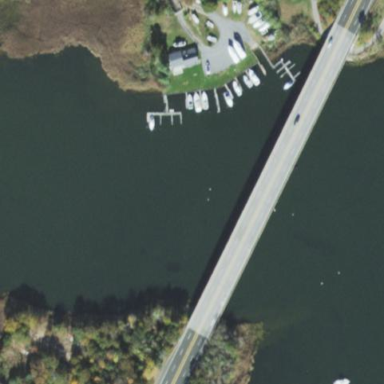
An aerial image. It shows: Man-made bridge.